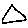
Label: triangle